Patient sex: M
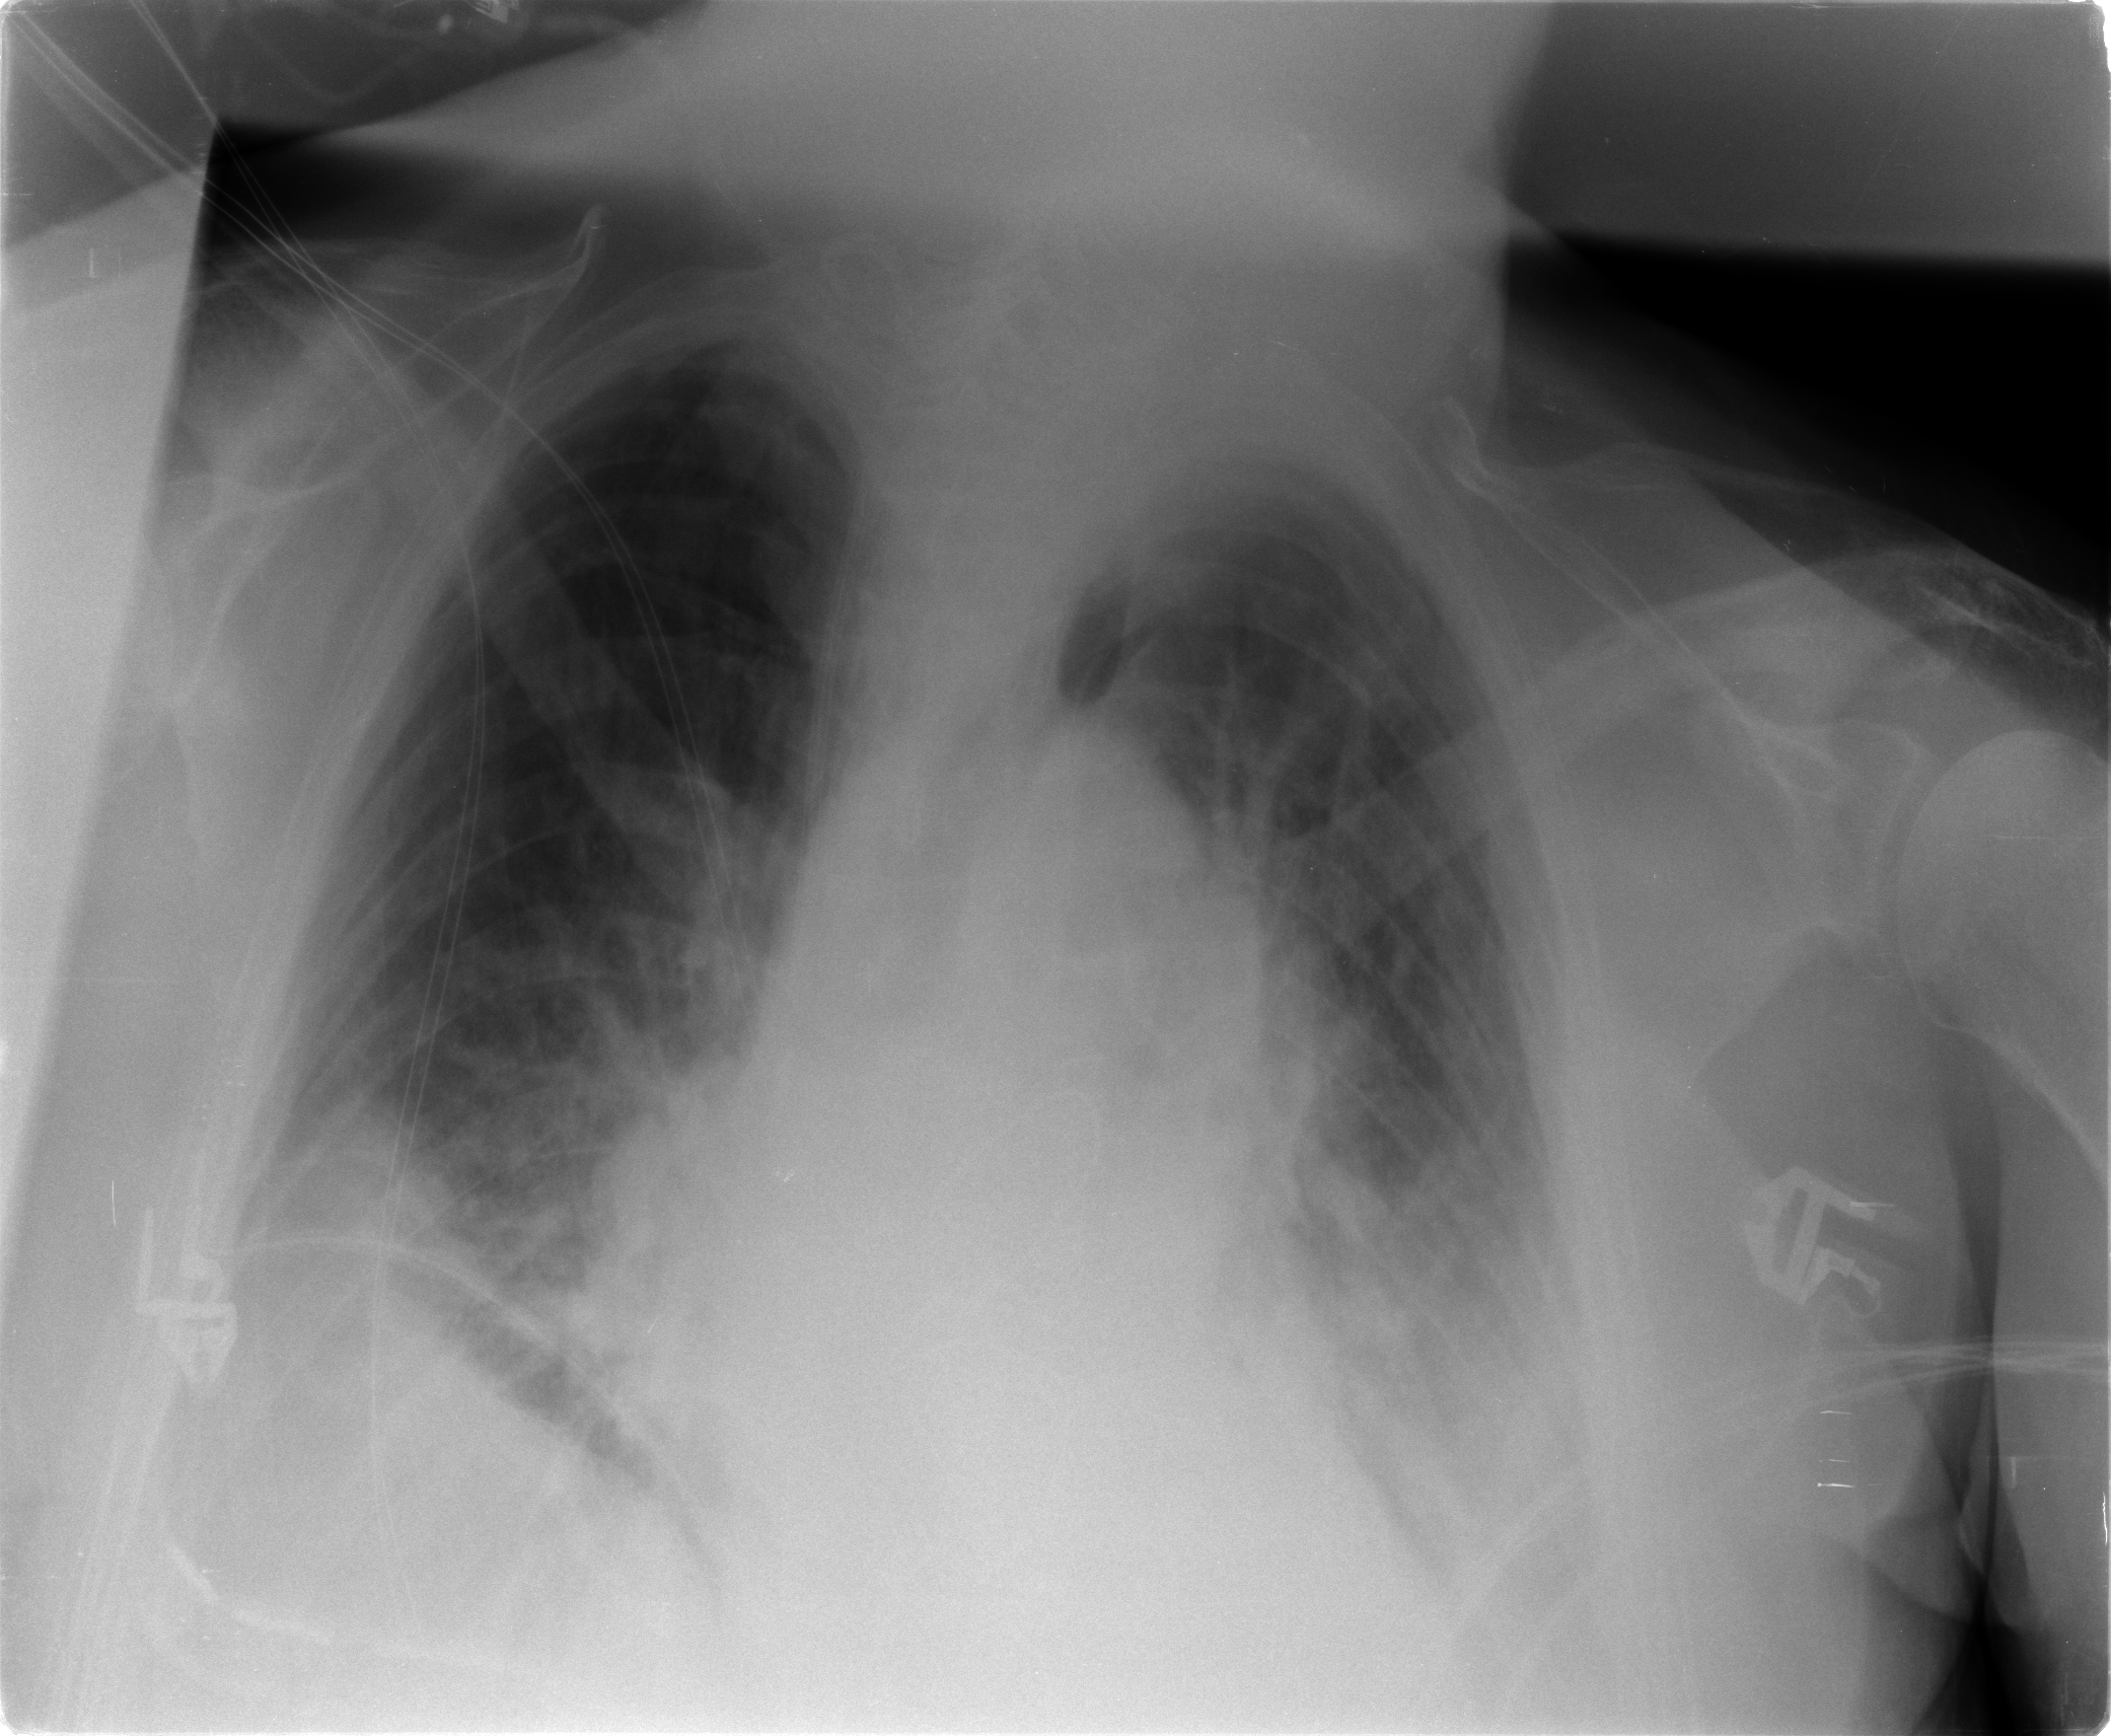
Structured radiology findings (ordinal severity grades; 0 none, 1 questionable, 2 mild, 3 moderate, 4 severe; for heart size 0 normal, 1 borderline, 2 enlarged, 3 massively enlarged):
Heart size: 2
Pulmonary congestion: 3
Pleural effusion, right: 2
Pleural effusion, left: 2
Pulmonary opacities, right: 2
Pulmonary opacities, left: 2
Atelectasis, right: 2
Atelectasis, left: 2